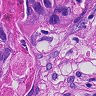
Metastatic tissue present: yes